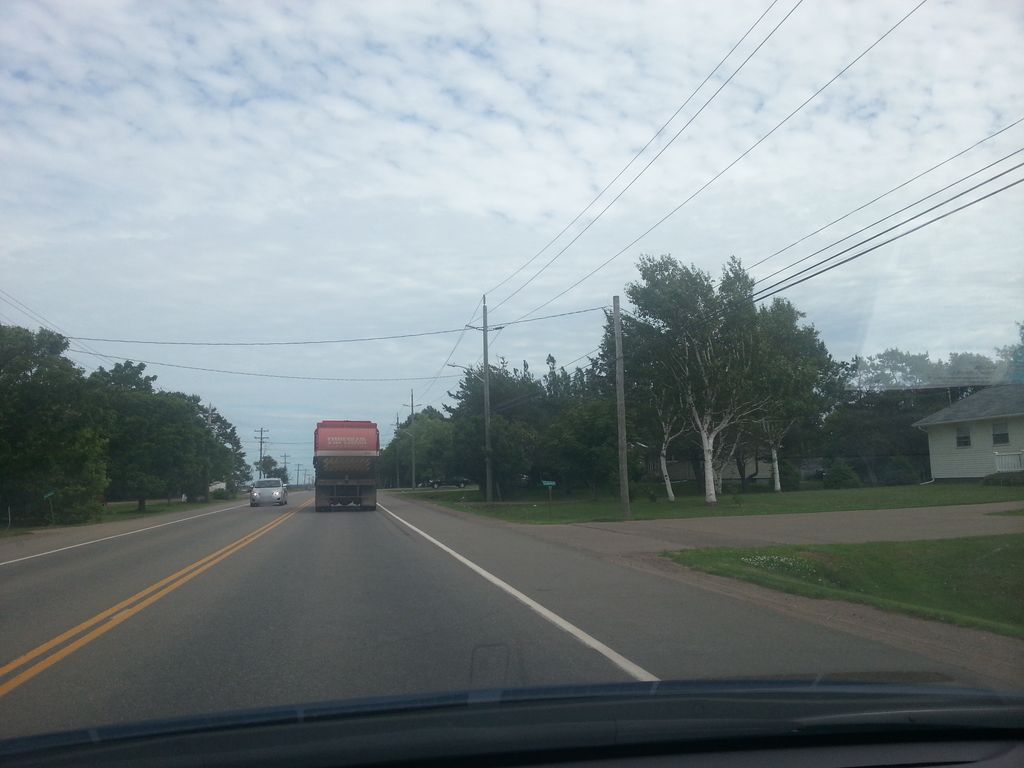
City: charlottetown